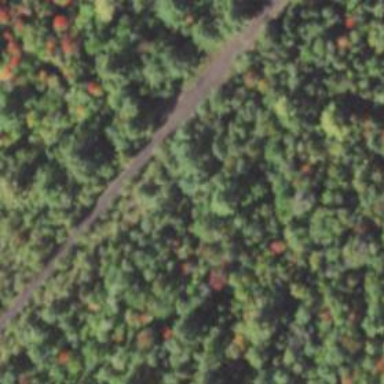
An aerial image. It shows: Abandoned railway path.